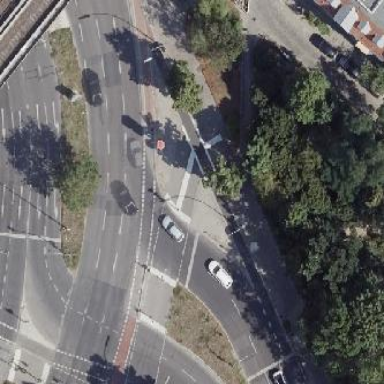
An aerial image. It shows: Cycleway area on the road.